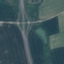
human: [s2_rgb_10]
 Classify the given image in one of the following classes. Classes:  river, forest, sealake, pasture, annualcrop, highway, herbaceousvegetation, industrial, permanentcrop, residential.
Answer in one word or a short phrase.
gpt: Highway